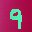
Label: 9